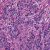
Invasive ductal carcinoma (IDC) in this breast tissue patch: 1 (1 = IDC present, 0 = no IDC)